Field crop: maize
Growth stage: 2
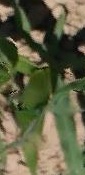
Species: maize